Question: I have a website that I can't get to view properly on the iPhone. The website in question is <URL> and this is how it shows on iPhone:

You can replicate the same behavior by narrowing down the left or right side of the browser. Once you have even the smallest horizontal scroll you will see that the black background shrinks.
The problem is the 'main' property:
'''
.main {
background: url("images/bg1-1.png") repeat-y scroll center top transparent;
margin: 0 auto;
width: 100%;
}
'''
More precisely the 'bg1-1.png' image that's 1043x14 pixels and it's not repeating as it should and I can't understand why. What I am missing?
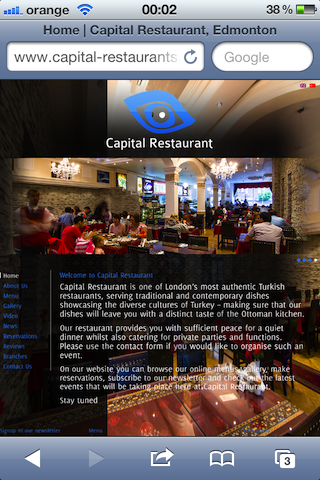
Answer: Your problem is that it is set to 'width: 100%' which makes the 'div.main' scale to be smaller than the rest of the site. You need to set it to be a fixed width so that it doesn't shrink like that.